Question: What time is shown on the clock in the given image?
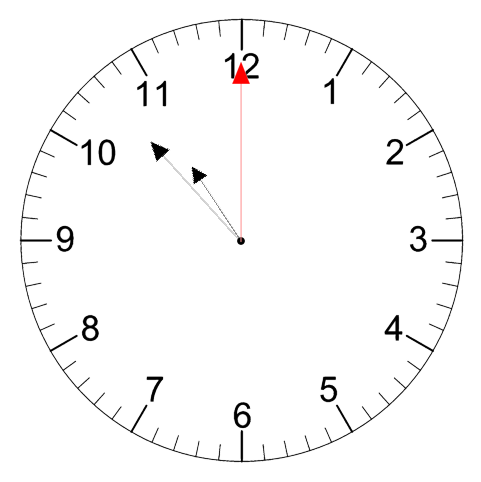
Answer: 10:53:00